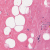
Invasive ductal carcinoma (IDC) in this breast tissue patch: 0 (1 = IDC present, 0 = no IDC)